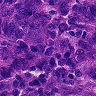
Metastatic tissue present: yes